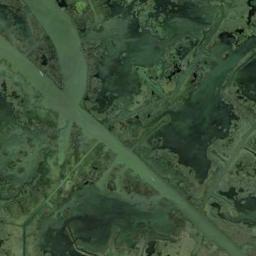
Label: wetland